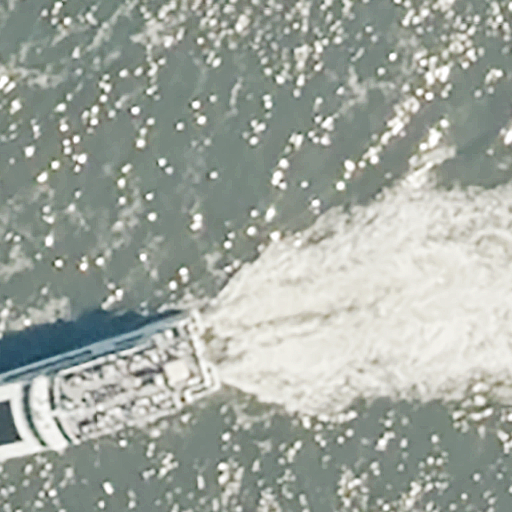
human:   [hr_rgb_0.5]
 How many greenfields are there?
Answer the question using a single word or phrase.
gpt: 0

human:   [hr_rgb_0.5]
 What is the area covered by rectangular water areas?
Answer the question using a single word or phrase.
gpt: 10603m2

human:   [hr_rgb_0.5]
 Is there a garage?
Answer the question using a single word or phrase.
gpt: no

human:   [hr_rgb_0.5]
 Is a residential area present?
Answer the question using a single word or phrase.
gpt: no

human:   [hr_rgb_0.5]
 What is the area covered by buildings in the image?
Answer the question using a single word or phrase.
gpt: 0m2

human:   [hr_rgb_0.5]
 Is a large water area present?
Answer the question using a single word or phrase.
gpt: yes

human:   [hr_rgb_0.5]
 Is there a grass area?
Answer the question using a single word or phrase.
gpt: no

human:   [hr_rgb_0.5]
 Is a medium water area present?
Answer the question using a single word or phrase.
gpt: no

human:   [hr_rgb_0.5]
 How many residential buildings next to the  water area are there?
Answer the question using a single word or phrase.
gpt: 0

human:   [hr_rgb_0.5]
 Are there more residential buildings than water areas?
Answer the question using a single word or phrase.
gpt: no

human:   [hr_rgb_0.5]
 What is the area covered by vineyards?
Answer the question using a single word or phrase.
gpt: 0m2

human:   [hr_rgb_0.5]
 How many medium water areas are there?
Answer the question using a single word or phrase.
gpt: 0

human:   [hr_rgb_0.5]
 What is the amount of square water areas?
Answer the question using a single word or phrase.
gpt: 0

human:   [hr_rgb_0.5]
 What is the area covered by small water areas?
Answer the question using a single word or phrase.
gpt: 0m2

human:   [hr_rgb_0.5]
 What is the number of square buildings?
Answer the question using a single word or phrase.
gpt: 0

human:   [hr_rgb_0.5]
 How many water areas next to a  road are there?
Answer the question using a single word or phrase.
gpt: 1

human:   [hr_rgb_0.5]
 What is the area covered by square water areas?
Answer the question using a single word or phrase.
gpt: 0m2

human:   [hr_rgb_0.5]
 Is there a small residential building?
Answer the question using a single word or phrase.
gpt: no

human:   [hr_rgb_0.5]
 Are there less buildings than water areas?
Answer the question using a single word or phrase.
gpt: yes

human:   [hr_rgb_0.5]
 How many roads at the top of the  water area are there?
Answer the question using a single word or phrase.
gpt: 0

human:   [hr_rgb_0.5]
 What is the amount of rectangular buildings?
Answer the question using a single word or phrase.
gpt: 0

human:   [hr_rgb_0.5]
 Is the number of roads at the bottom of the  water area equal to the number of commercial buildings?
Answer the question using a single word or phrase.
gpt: yes

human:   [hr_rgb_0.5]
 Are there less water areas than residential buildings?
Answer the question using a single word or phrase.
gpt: no

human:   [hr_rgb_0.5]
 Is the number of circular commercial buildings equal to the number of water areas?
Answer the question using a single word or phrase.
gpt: no

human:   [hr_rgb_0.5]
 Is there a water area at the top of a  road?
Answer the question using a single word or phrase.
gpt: no

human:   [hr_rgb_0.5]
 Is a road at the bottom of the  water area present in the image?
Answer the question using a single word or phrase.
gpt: no

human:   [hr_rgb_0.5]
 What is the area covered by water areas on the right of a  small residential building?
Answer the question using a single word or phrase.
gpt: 0m2

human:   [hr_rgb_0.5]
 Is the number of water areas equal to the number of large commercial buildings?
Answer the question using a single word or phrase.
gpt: no

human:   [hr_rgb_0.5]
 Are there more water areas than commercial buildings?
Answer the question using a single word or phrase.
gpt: yes

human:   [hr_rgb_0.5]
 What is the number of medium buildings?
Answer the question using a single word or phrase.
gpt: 0

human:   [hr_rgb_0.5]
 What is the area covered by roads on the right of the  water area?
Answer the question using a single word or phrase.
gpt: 0m2

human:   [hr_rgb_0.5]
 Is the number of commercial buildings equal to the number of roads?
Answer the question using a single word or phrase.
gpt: no

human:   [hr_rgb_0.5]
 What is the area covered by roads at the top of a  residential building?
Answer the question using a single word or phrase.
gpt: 0m2

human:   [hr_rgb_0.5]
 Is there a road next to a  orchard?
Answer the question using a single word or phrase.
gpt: no

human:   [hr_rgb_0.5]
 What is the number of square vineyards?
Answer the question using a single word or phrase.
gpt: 0

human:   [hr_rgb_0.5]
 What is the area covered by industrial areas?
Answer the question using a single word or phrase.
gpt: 0m2